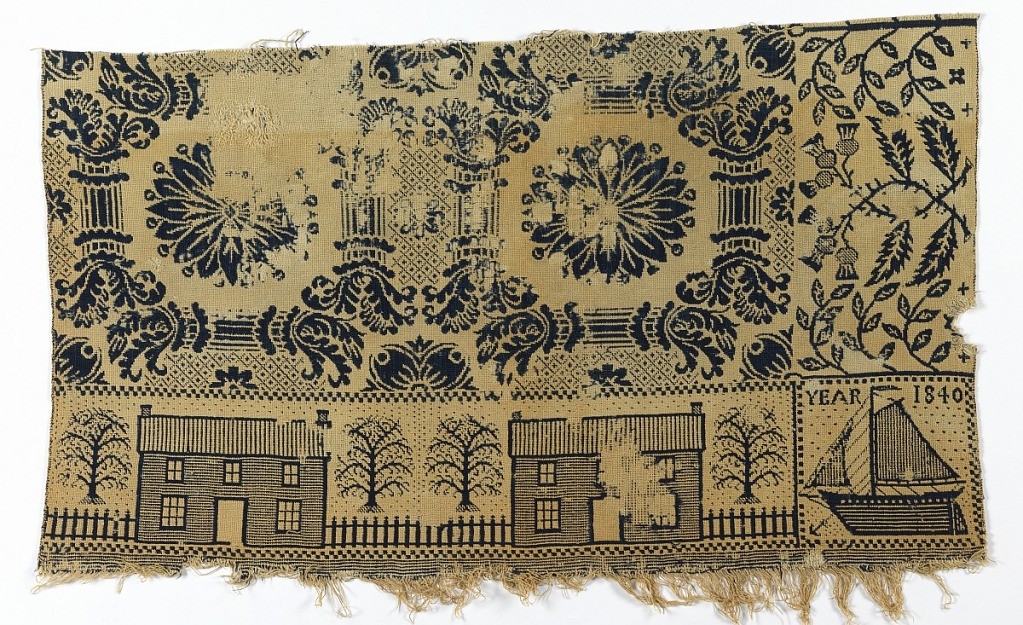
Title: Coverlet fragments
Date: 1840
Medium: cotton, wool Technique: double cloth
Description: In navy wool and cream cotton, large ornate pattern of acanthus pillars framing large rosettes, with thistles and branches and some diaper filling. Fragment "a" shows part of a border of plain houses flanked by small trees, and in right corner, small boat in profile, with "Year 1840." Reversible, with colors in interchanged positions.